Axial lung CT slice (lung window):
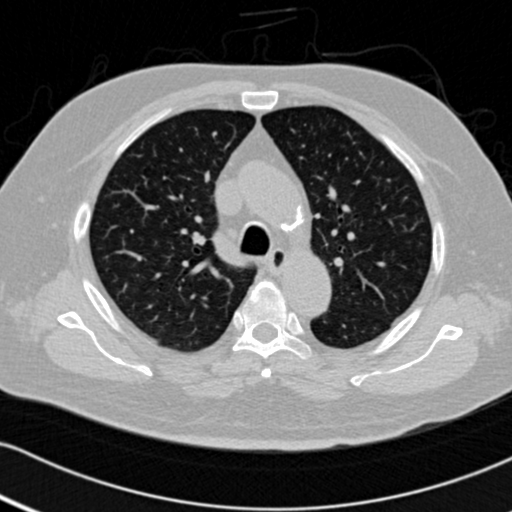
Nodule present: no